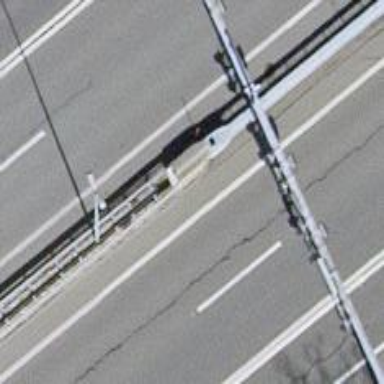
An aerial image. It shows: Guard rail.